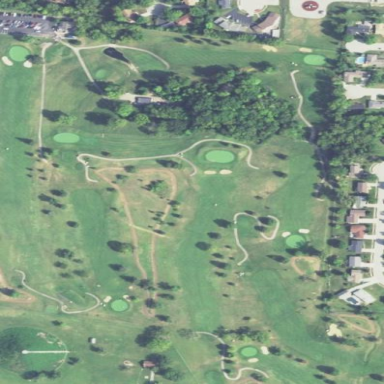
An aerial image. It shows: Golf course surrounded by greenery.